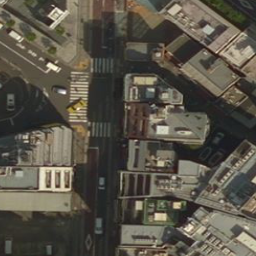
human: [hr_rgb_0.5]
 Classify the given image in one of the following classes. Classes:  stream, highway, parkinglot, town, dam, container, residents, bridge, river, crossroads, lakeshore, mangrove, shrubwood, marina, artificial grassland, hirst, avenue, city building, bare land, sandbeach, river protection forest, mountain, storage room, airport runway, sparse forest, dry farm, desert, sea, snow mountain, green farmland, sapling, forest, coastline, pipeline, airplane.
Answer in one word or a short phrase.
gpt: city building